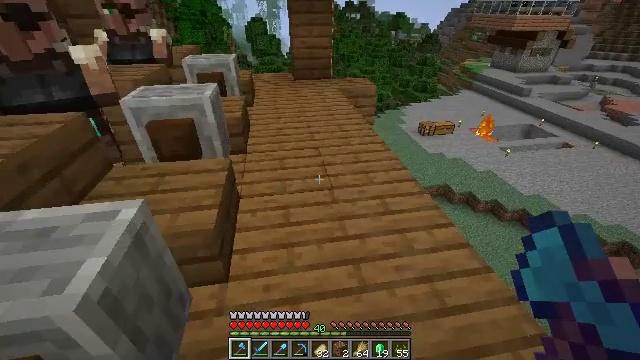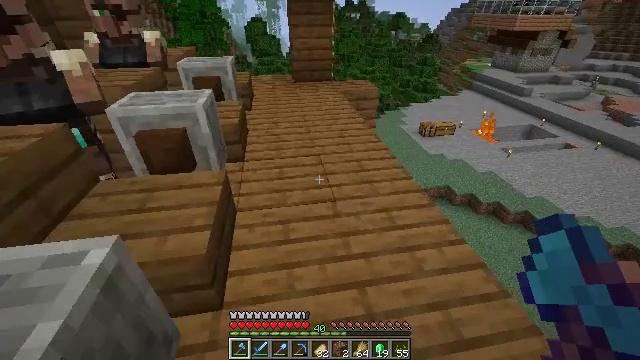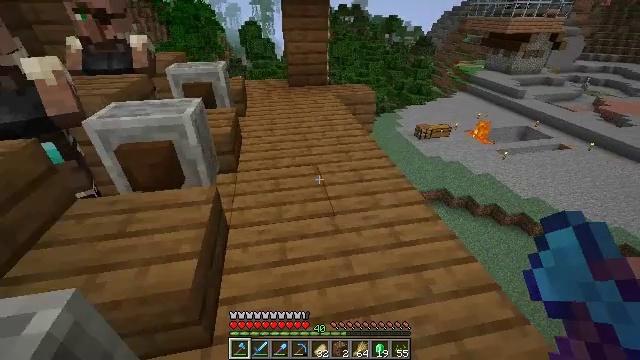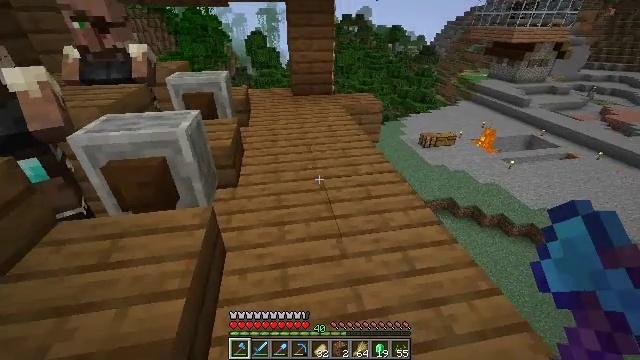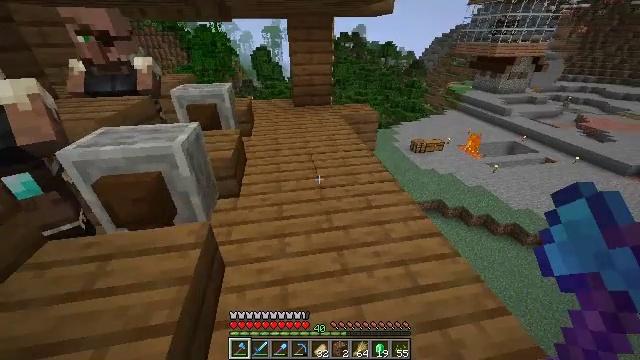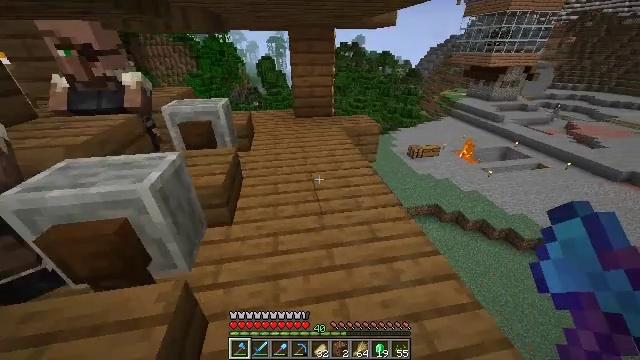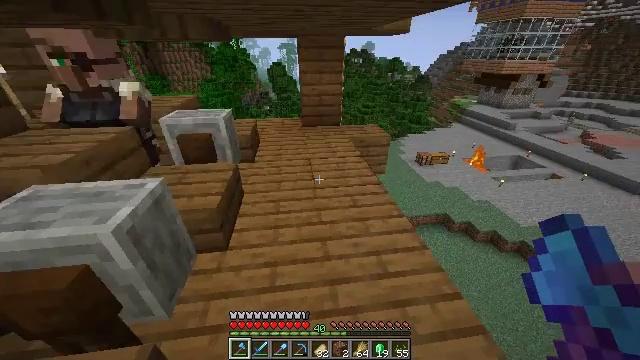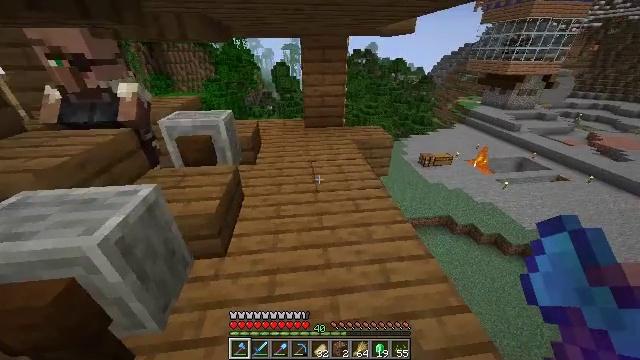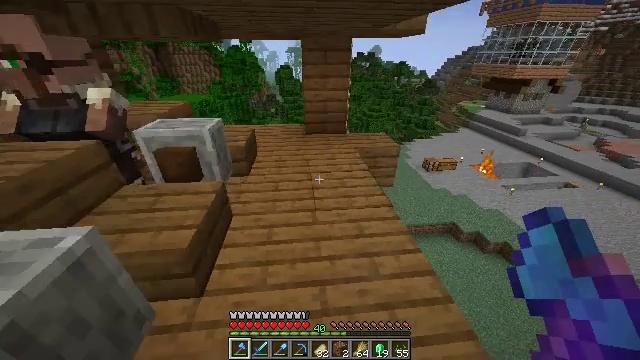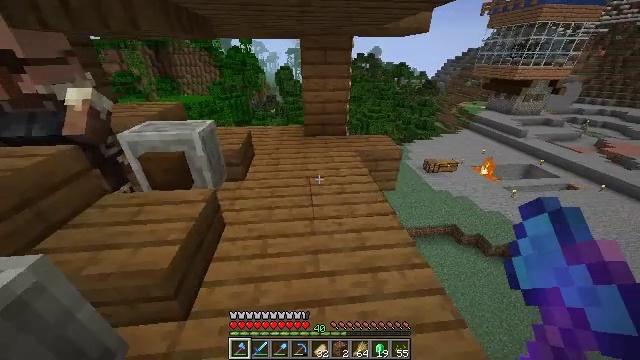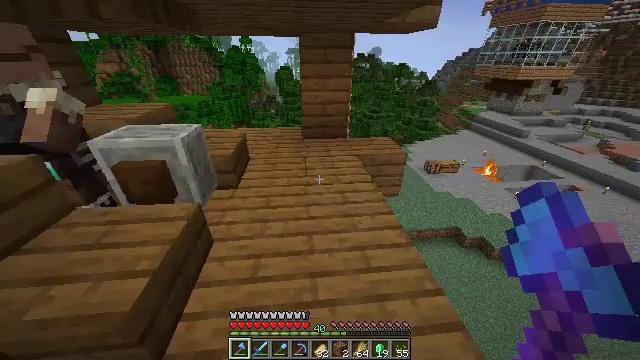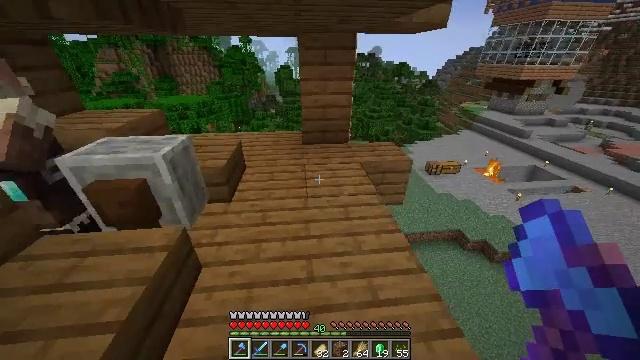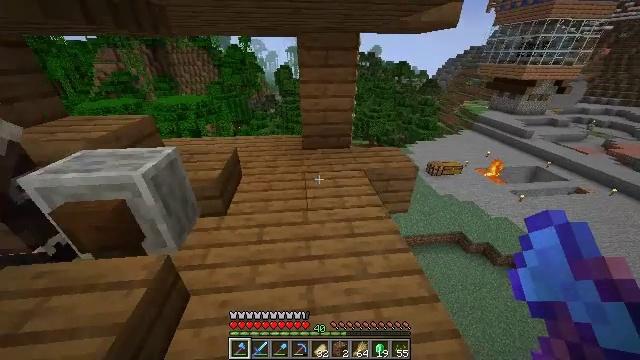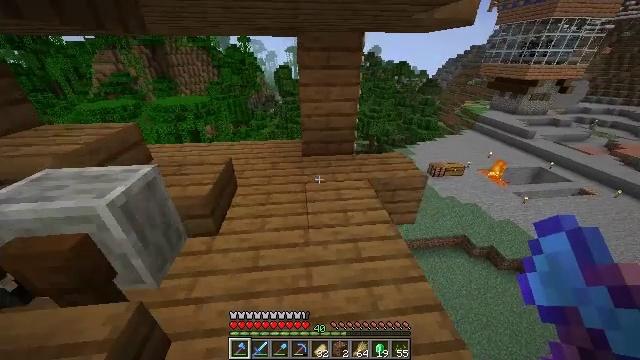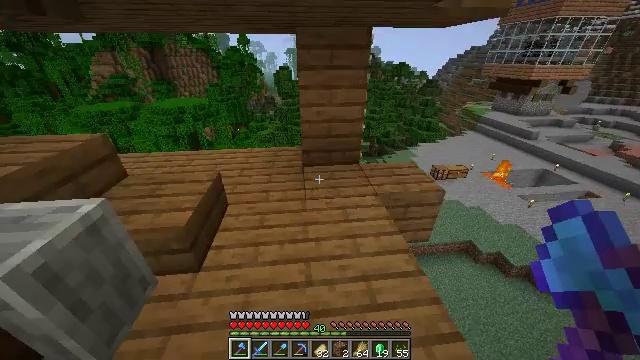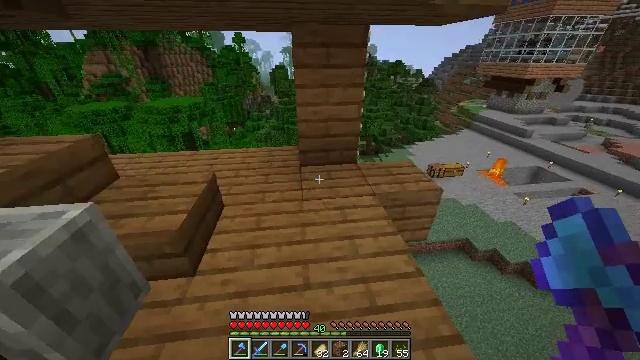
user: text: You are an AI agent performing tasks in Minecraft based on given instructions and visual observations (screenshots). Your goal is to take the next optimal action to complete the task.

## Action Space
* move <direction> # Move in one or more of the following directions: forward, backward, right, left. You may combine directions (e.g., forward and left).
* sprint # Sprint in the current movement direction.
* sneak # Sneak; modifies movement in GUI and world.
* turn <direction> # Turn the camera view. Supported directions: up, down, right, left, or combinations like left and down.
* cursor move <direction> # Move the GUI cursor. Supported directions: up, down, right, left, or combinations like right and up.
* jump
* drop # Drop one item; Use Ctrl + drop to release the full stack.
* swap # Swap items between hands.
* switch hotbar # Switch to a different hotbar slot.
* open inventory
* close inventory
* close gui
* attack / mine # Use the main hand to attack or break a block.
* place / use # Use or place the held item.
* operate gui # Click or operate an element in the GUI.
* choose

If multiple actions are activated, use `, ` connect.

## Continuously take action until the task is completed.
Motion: motion action
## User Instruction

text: Open the crafting table to craft a diamond hoe.
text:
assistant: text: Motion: move forward
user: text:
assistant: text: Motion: move forward, sprint, turn right
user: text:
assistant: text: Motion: move forward, sprint, turn up
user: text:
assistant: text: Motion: move forward, sprint
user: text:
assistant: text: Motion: move forward
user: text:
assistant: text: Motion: move forward, turn left
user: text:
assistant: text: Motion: move forward
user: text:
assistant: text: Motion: move forward, sprint
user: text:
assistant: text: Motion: move forward, sprint
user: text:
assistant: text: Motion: move forward, sprint
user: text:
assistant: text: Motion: move forward
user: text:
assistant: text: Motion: move forward
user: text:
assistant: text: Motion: move forward, sprint
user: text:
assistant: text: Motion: move forward, sprint
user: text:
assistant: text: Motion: move forward, sprint
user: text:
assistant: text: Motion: move forward, turn right
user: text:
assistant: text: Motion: move forward, turn right and down
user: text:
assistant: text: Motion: move forward, turn right and down
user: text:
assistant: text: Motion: move forward, turn right
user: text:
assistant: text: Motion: move forward, sprint, turn right
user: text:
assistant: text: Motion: move forward, sprint, turn right and down
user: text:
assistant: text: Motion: move forward, sprint, turn right and down
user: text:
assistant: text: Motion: move forward, turn right and down
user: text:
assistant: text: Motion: move forward, turn right and down
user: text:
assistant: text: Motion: turn down
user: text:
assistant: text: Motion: turn down
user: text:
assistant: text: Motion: turn left and down
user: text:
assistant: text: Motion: turn left and down
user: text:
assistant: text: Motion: turn left and down
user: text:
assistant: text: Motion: move forward, turn left and down